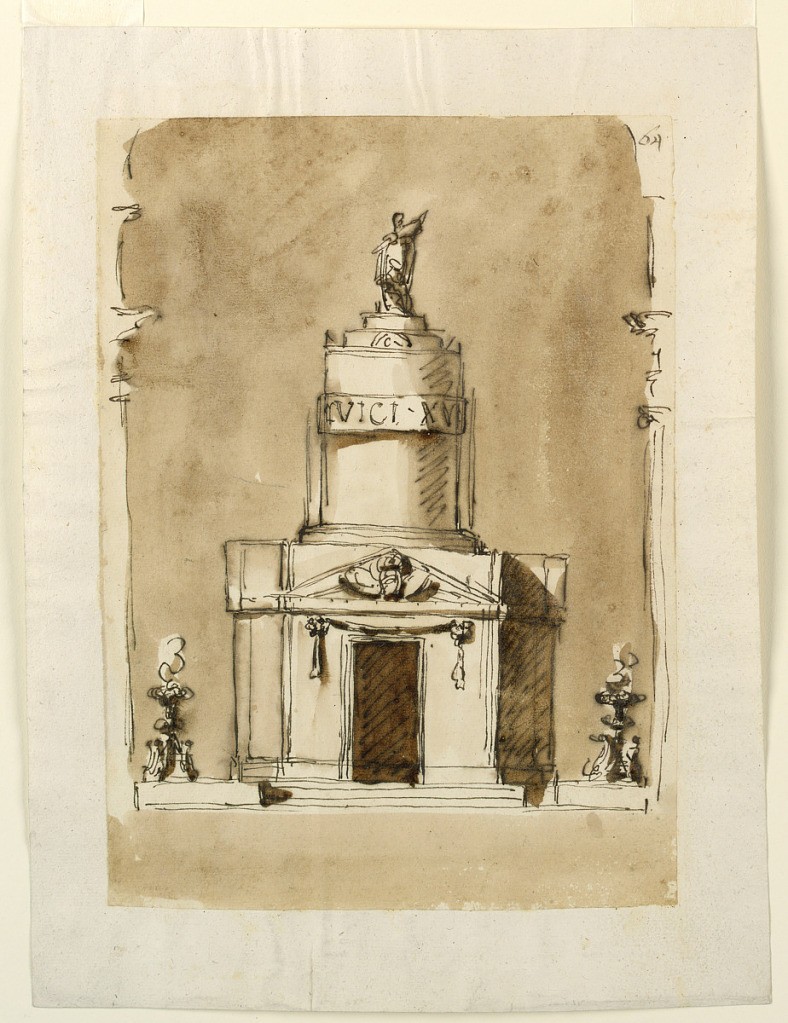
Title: Design for a Sepulchral Monument to King Louis XVI of France
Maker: Giuseppe Barberi, Italian, 1746–1809
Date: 1793
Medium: Pen and brown ink, brush and brown wash on lined off-white laid paper
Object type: Drawing
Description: A variation of 1938-88-1301. The flames burn in candelabra. One festoon is above the door frame, the entablature being without supports. The triangular pediment has the width of the entire projecting front, the plan being cross-like. A trophy is in it. The pedestal has the shape of the lower part of a column, which is surrouded by a band with the inscription. Above the upper edge are three acroteria. Above two steps stands a figure.